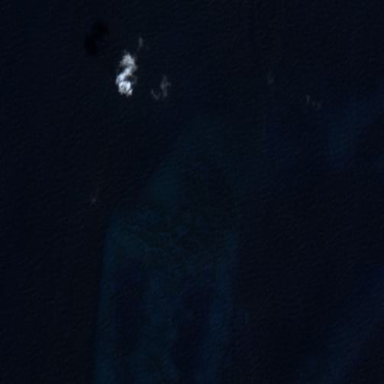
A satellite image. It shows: Beautiful reef in its natural habitat.